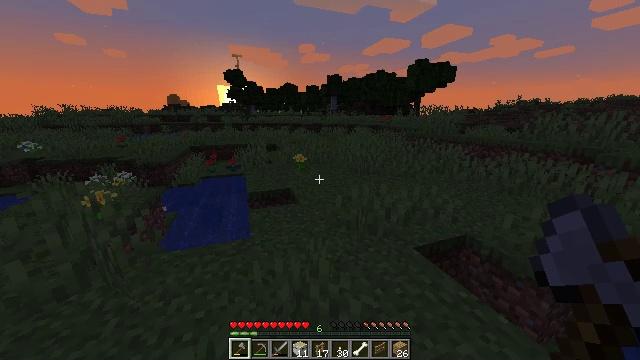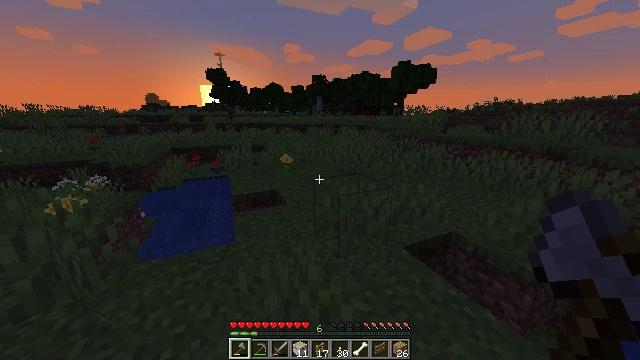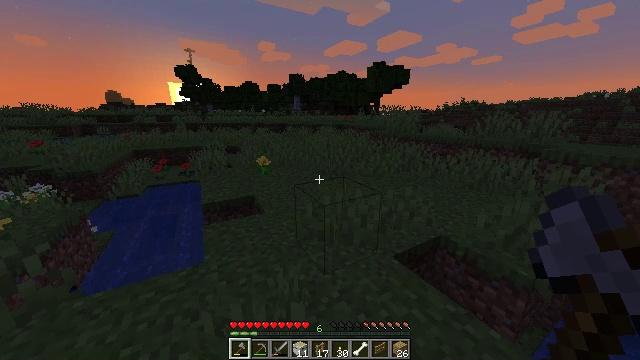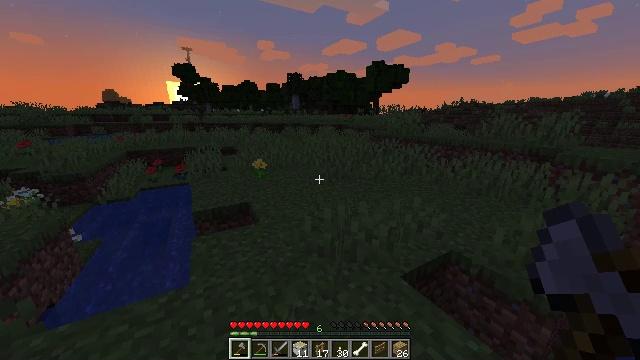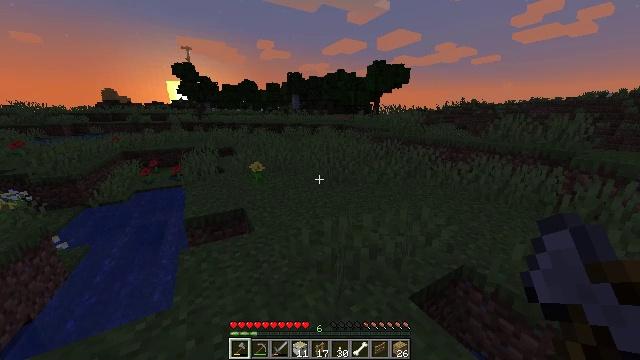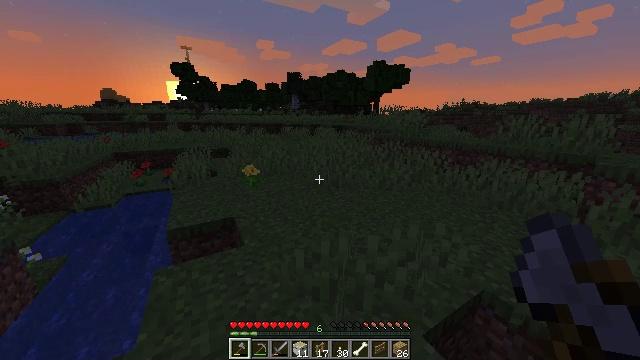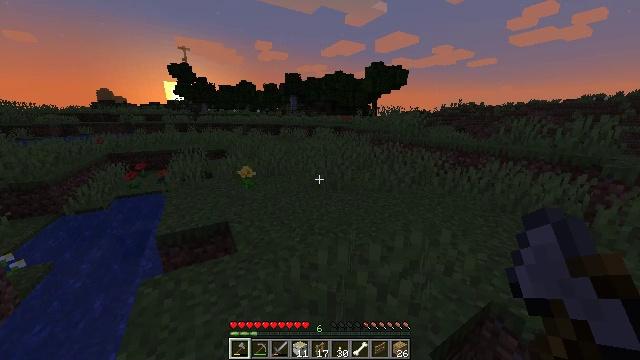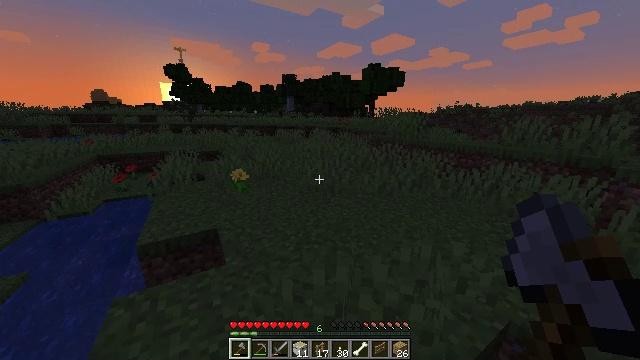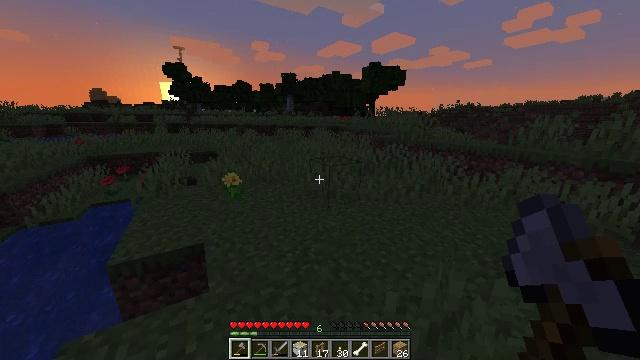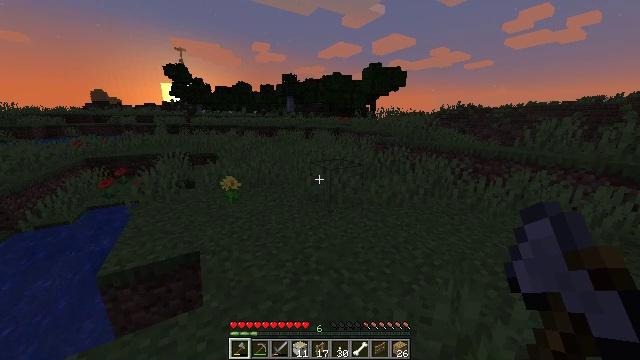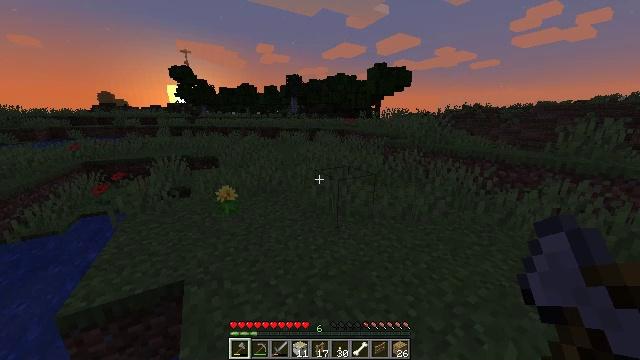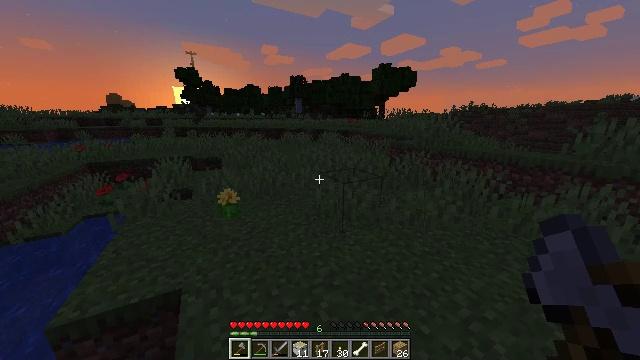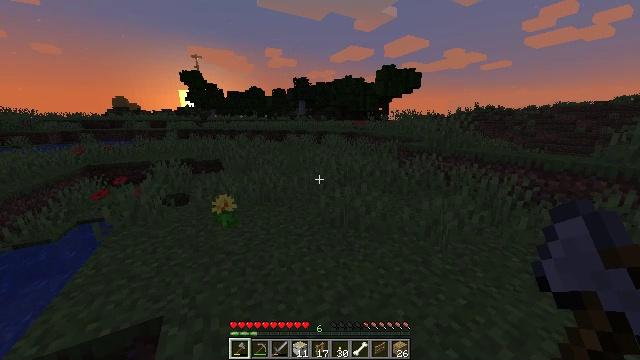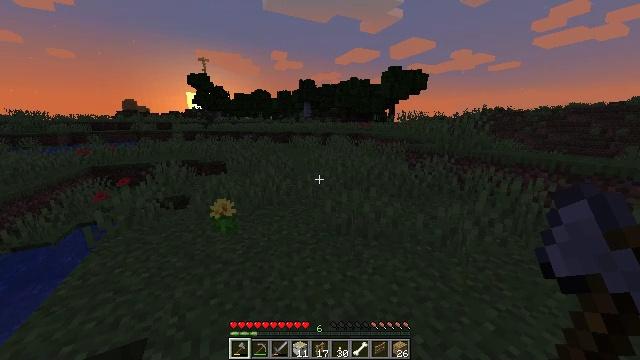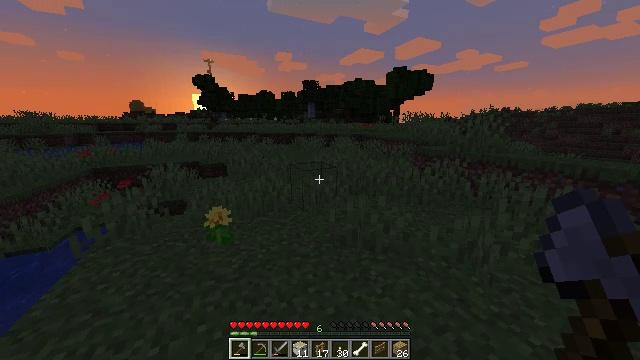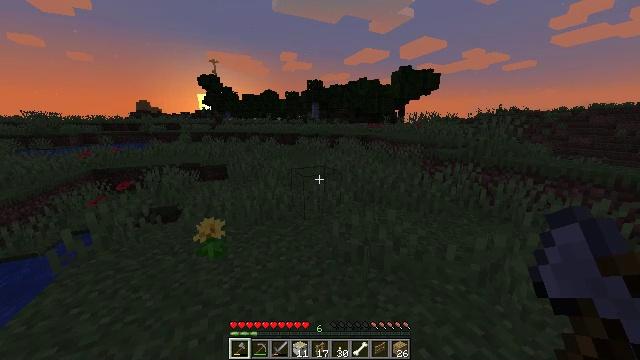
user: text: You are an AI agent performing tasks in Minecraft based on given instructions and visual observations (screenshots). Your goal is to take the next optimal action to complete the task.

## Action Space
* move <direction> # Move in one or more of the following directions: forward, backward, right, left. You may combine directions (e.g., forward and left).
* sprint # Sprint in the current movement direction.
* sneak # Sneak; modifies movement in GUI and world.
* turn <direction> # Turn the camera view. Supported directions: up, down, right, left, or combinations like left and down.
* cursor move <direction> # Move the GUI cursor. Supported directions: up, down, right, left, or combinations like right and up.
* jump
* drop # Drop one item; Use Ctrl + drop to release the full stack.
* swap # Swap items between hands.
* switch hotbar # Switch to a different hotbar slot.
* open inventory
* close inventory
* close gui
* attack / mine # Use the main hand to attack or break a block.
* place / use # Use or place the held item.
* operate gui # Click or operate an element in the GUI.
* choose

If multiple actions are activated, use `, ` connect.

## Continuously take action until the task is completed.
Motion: motion action
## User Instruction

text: Open the crafting table to craft a gray bed.
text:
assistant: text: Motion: move forward, sprint, turn right
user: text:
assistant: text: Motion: move forward, sprint, turn right
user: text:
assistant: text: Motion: move forward, sprint
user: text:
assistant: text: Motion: move forward, sprint
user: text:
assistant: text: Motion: move forward, sprint
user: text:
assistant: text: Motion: move forward, sprint
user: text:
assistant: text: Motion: move forward, sprint
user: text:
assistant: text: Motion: move forward, sprint
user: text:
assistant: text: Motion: move forward, sprint
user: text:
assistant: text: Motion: move forward, sprint, turn left
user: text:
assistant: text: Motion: move forward, sprint, turn left
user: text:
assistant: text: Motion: move forward, sprint
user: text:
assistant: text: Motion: move forward, sprint, turn left
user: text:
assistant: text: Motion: move forward, sprint, turn left
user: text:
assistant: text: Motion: move forward, sprint, turn left
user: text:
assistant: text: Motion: move forward, sprint
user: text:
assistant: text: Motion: move forward, sprint, turn left
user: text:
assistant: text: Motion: move forward, sprint
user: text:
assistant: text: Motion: move forward, sprint, turn left
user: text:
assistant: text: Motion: move forward, sprint, turn left
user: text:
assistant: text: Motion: move forward, sprint, turn left
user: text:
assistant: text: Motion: move forward, sprint
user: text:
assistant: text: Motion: move forward, sprint
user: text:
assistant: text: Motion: move forward, sprint
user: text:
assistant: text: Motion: move forward, sprint
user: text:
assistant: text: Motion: move forward, sprint, turn left
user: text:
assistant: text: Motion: move forward, sprint
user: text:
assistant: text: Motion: move forward, sprint, turn left
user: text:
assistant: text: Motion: move forward, sprint
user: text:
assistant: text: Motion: move forward, sprint